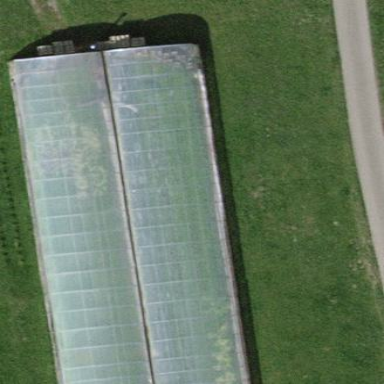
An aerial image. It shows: Greenhouse.